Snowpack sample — Buffalo Mountain, Silverthorne, Colorado, USA (1/25/25, 10:11 AM MST)
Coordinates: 39.6222, -106.1139
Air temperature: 22 °F
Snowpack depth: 110 cm
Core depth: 30 cm
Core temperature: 42.8 °F
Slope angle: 12°, slope face: 102°
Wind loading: high
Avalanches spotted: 0
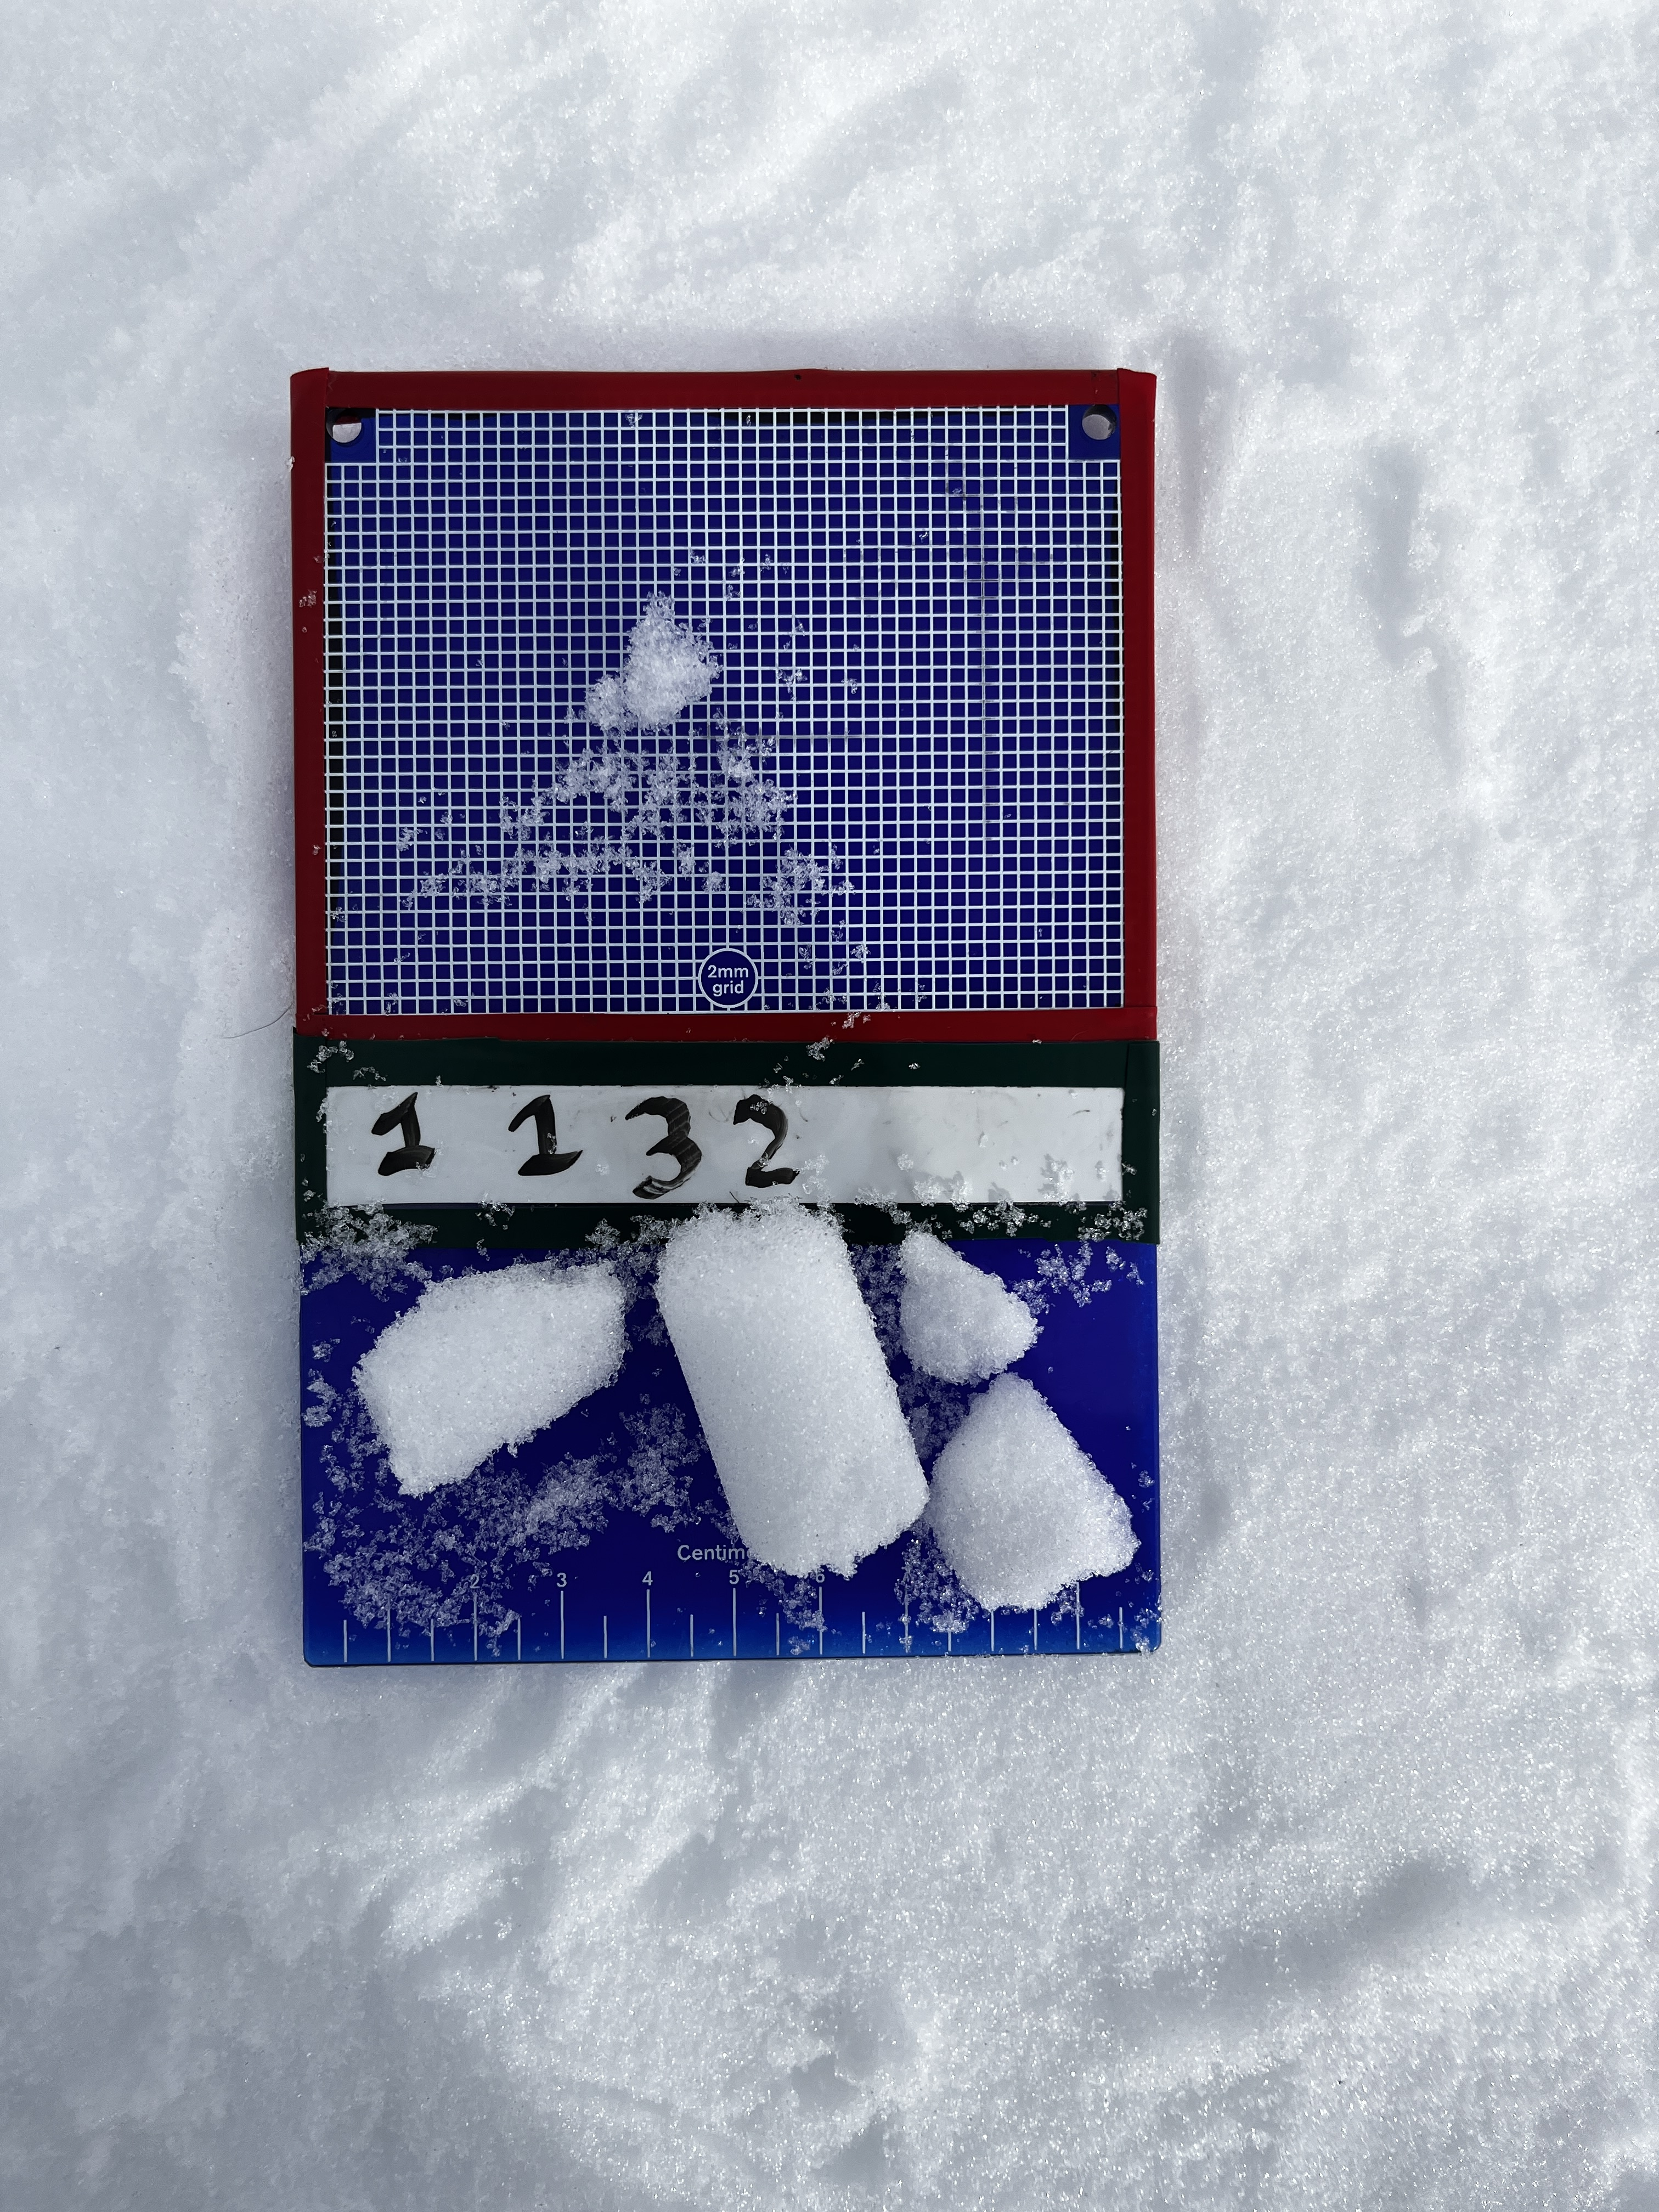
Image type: crystal_card
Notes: No avalanches nearby, collected on the outskirts of a fire break 15 meters from the treeline, on way to Buffalo and Red Mountain